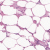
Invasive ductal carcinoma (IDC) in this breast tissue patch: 0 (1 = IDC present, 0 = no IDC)